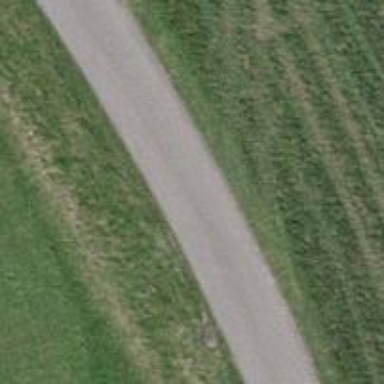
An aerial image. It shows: Unclassified paved road.